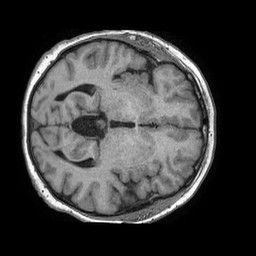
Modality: T1w
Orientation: axial
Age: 63
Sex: female
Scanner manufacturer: philips
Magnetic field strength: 1.5 T
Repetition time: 0.007672 s
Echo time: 0.003494 s